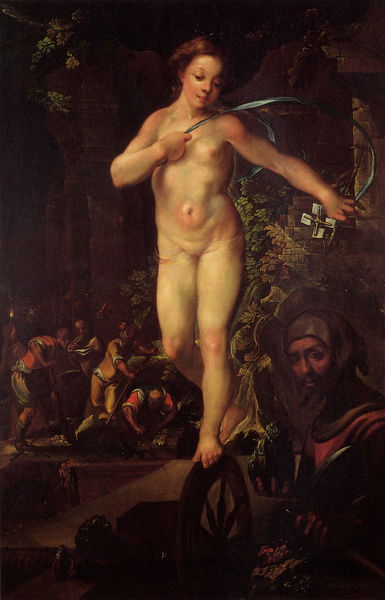
Titel: Allegorie des Bergbaus oder der Erde
Künstler: Matthäus Gundelach
Standort: Dortmund
Institution: Museum für Kunst und Kulturgeschichte
Schlagwörter: akt, baum, blau, blätter, dunkel, fuß, gemälde, hand, haut, kampf, körper, mann, nackt, rubens, schatten, weiß, bäume, frauen, grün, landschaft, menschen, mädchen, blume, braun, brust, busen, finger, frau, geste, hell, hintergrund, holz, licht, mund, männer, nacht, nase, raum, schwarz, szene, säule, vordergrund, blick, dame, rot, schleier, fest, haube, menge, schleife, tanz, bart, betrunken, jung, kappe, mütze, arm, arme, augen, band, geschichte, gesicht, historie, salome, stehen, stein, hände, mühle, dunkelheit, gewand, schleifen, tänzerin, frontal, rosa, wald, arbeit, beine, füße, wangen, frauenakt, bogen, laufen, figuren, rad, krieg, schlacht, soldaten, wein, nabel, bauch, nackte, junge, bauchnabel, scham, schenkel, zehen, halle, bögen, hüften, kreuz, seil, schweben, gemetzel, soldat, kittel, allegorie, menschenmenge, ritter, ranke, gemäuer, handwerk, venus, drawing, reben, pfeil, presse, glück, kapuze, spinnrad, armor, schicksal, weinreben, katharina, fortuna, landsknechte, balanceakt, beime, idyylle, kelterei, weinpresse, middle ages, gad, schleirad, nu